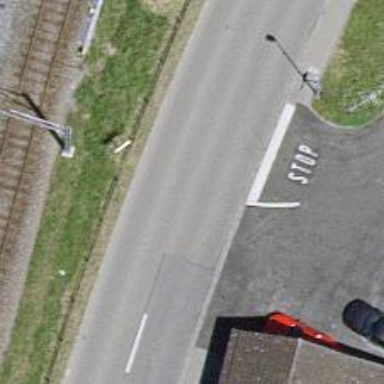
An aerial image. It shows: Secondary road with asphalt surface.